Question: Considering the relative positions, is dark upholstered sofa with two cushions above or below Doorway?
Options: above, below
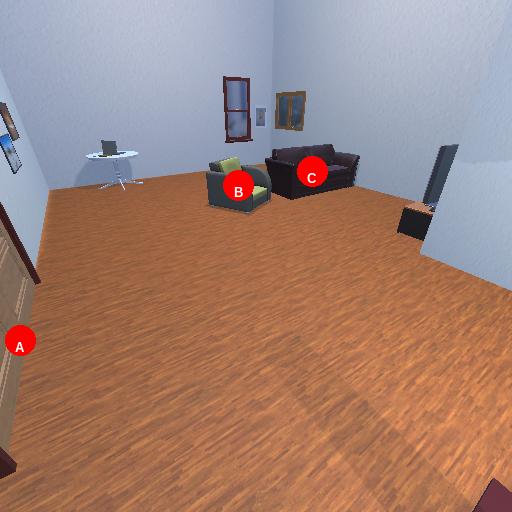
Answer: above